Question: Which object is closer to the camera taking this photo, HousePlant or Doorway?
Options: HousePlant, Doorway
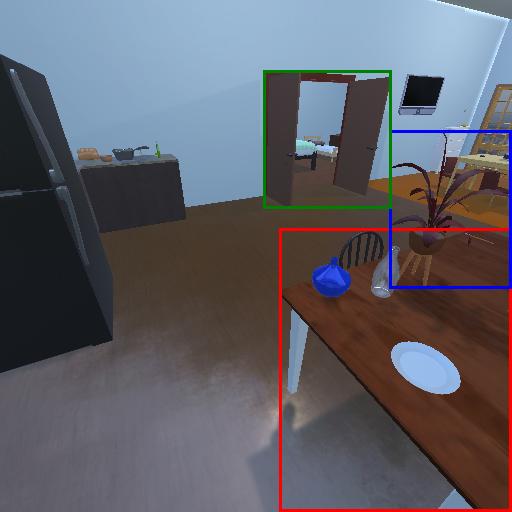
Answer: HousePlant